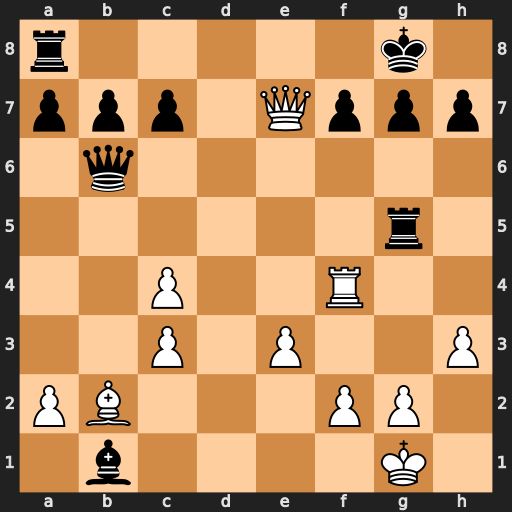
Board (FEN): r5k1/ppp1Qppp/1q6/6r1/2P2R2/2P1P2P/PB3PP1/1b4K1
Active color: w
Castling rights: -
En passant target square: -
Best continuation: Qxf7+ Kh8 Qf8+ Rxf8 Rxf8#